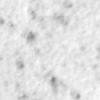
Label: no_change